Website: macys
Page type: customer-info-address
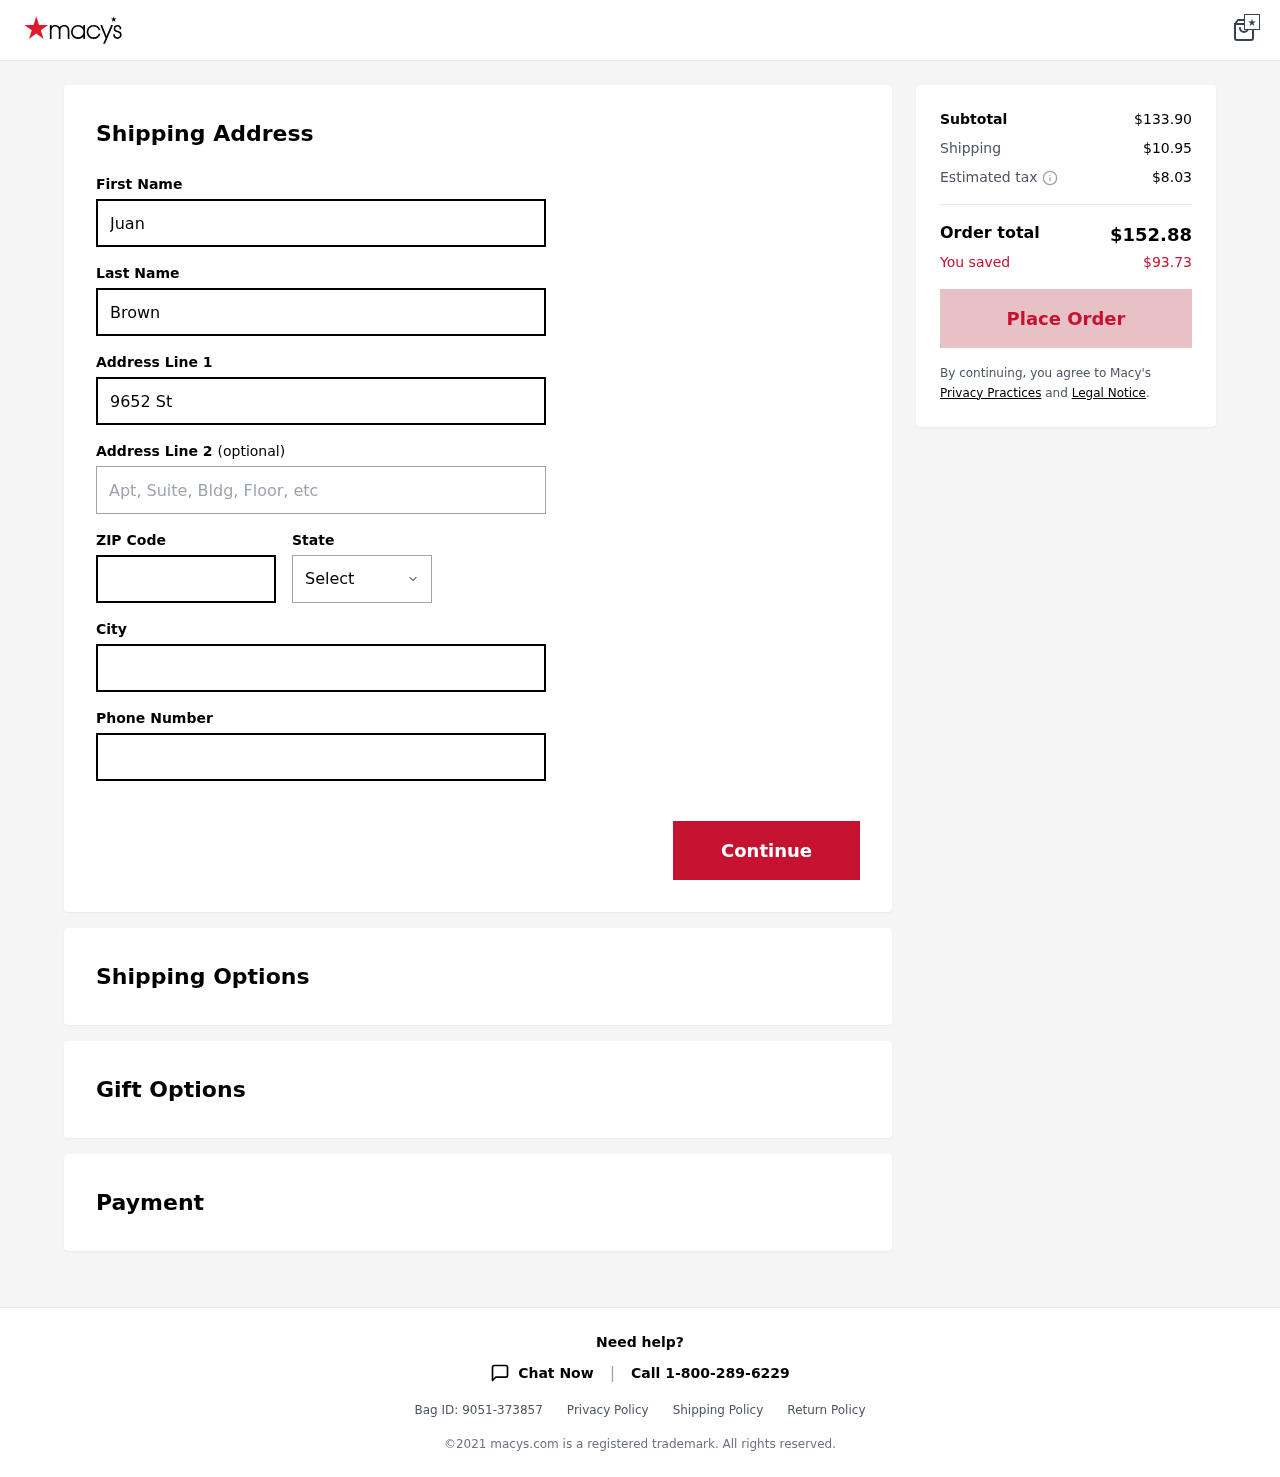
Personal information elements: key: PII_CITY
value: Manuelmouth
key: PII_FIRSTNAME
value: Juan
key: PII_LASTNAME
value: Brown
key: PII_PHONE
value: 3342743706
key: PII_POSTCODE
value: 87420
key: PII_STATE
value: Florida
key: PII_STREET
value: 9652 Stephen Coves
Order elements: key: ORDER_SUBTOTAL
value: $133.90
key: ORDER_SHIPPING_COST
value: $10.95
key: ORDER_TAX
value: $8.03
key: ORDER_TOTAL
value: $152.88
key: ORDER_SAVINGS
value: $93.73